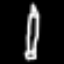
Label: pencil